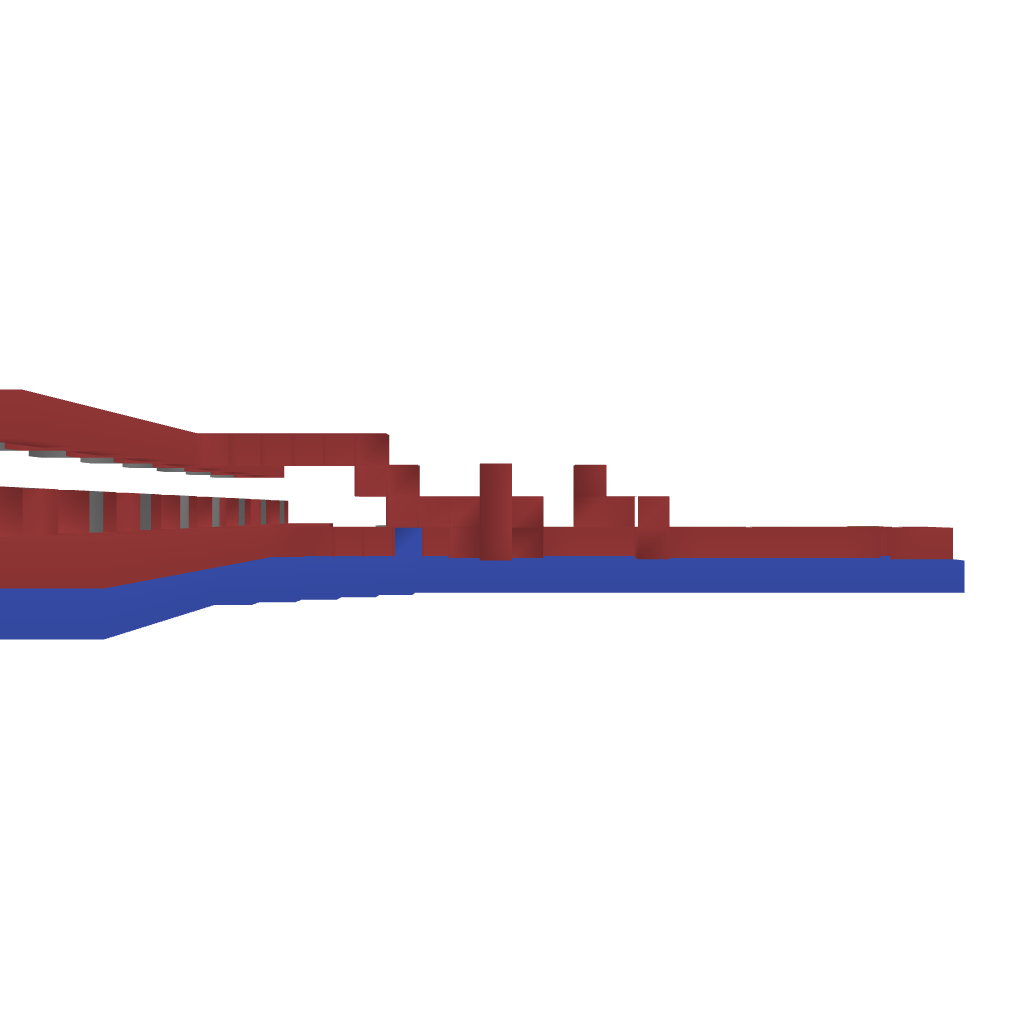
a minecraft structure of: Movecraft Gun-Ship bad low quality